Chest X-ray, PA view. Patient: 51 years old, sex F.
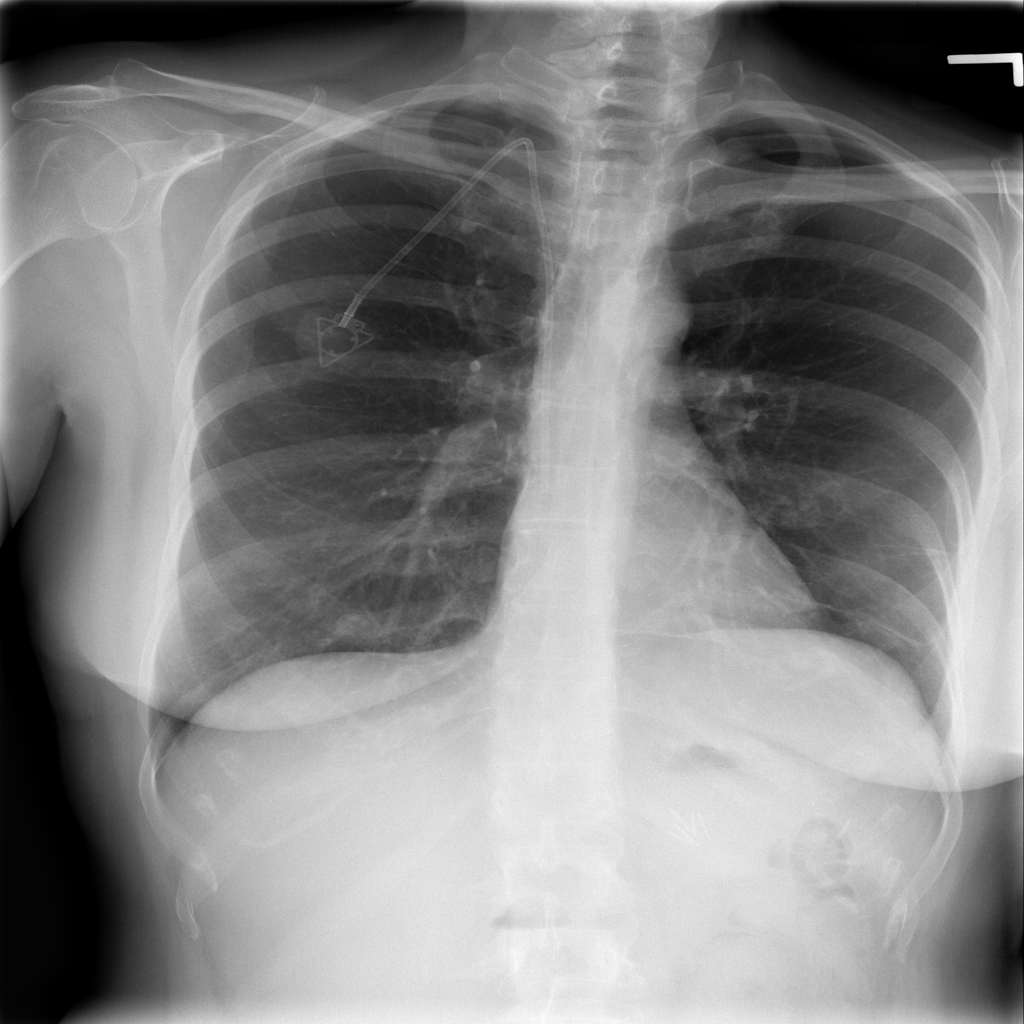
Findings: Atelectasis